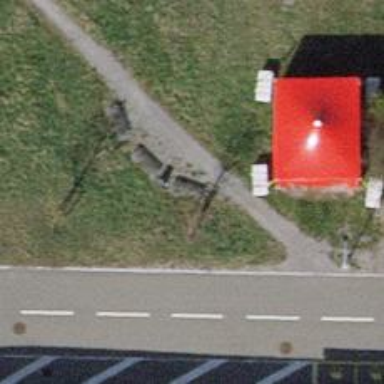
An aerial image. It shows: Black bench.